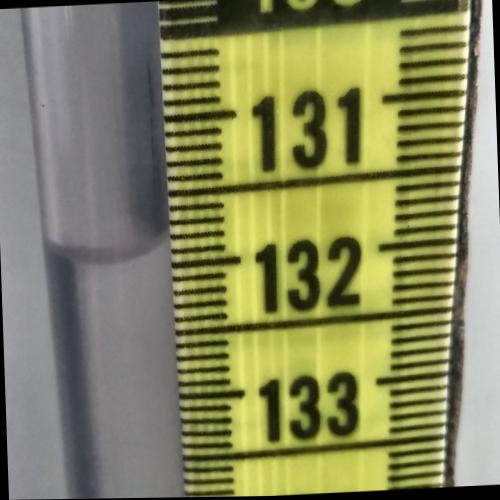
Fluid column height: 131.9 cm